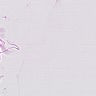
Metastatic tissue present: no